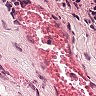
Metastatic tissue present: no